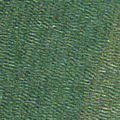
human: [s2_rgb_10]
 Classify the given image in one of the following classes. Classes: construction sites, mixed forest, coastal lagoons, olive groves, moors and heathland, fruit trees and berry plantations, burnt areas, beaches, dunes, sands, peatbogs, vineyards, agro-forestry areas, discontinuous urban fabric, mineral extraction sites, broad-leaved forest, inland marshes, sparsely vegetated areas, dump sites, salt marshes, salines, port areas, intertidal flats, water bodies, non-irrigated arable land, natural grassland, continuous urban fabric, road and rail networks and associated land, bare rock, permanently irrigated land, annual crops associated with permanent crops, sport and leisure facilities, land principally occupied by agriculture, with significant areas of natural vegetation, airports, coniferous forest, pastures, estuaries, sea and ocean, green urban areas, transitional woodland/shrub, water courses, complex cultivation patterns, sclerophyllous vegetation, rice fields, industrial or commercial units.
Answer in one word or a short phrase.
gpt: sea and ocean